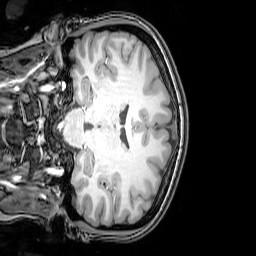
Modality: T1w
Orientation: coronal
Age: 24
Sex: female
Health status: healthy
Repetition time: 0.081 s
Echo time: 0.037 s